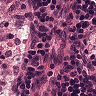
Metastatic tissue present: no